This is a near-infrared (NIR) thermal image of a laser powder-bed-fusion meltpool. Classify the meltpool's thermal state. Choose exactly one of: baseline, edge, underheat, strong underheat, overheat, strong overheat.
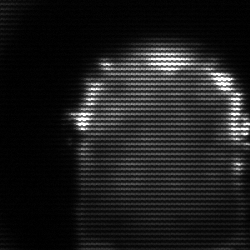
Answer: baseline